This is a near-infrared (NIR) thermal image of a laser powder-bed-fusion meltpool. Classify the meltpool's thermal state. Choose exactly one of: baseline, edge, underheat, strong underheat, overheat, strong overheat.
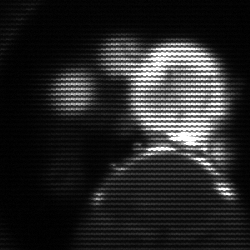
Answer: baseline